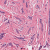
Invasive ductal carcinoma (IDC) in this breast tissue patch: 1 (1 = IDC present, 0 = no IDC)